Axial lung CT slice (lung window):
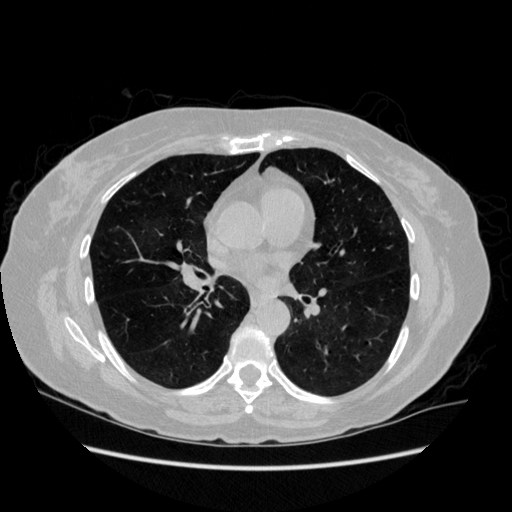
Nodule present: no